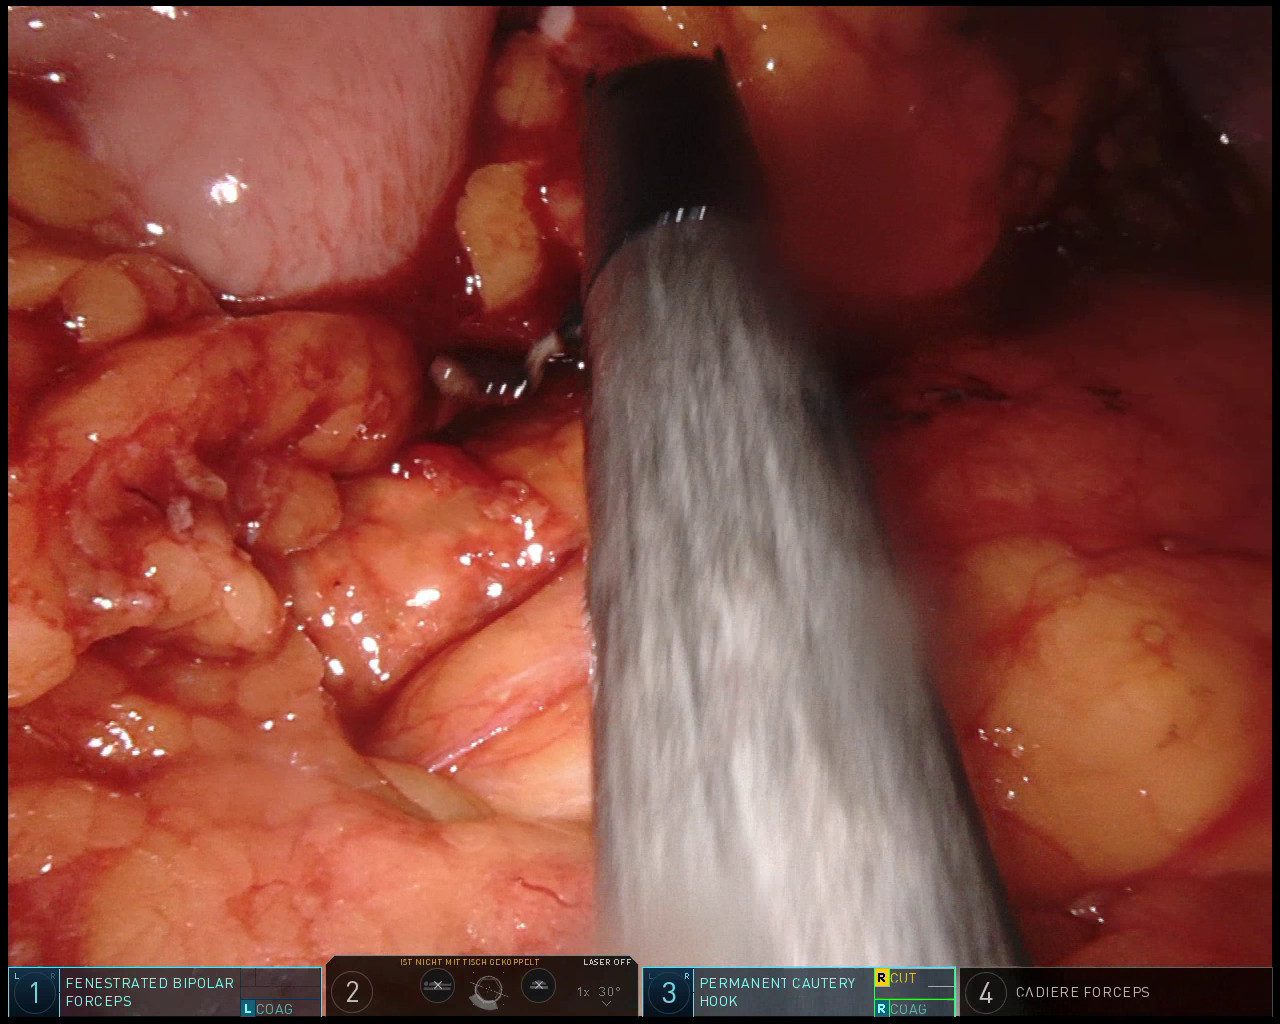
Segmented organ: stomach
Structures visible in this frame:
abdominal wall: no
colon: no
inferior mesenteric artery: no
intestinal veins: no
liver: no
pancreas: yes
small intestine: no
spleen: no
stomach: yes
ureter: no
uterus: no
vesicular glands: no